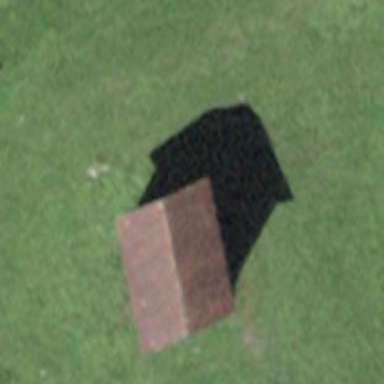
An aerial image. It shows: Shed building.